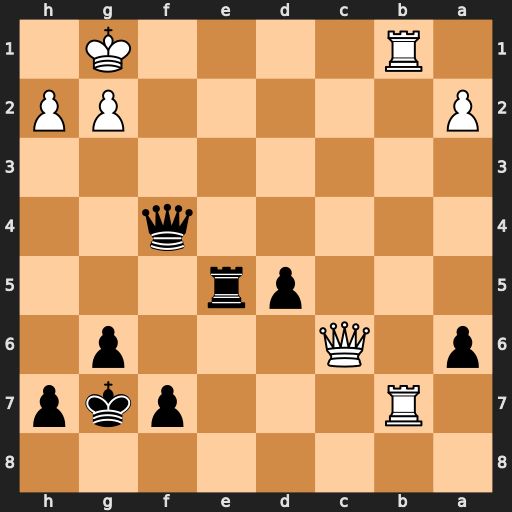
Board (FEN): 8/1R3pkp/p1Q3p1/3pr3/5q2/8/P5PP/1R4K1
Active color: b
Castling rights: -
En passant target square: -
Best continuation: Qe3+ Kh1 Qe1+ Rxe1 Rxe1#